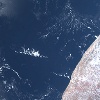
Label: water